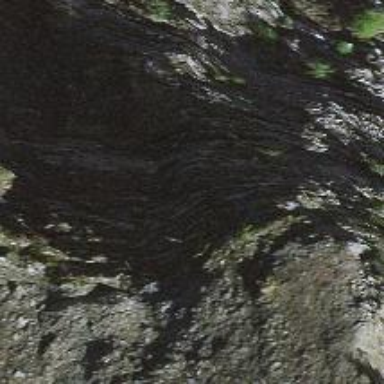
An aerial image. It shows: Cliff in nature.